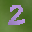
Label: 2